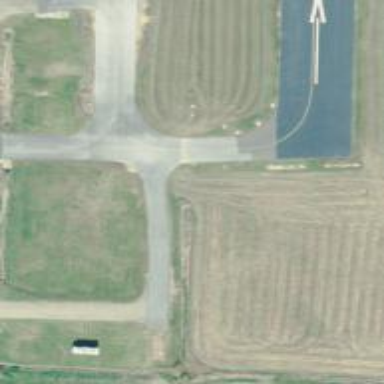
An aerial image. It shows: Taxiway at the airport with asphalt surface.